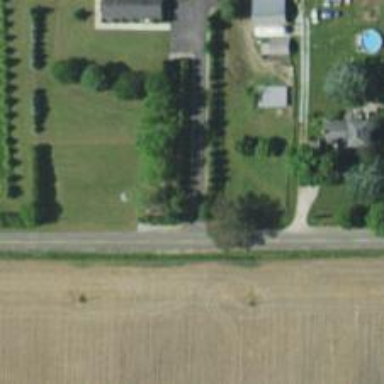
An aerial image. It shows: Driveway.